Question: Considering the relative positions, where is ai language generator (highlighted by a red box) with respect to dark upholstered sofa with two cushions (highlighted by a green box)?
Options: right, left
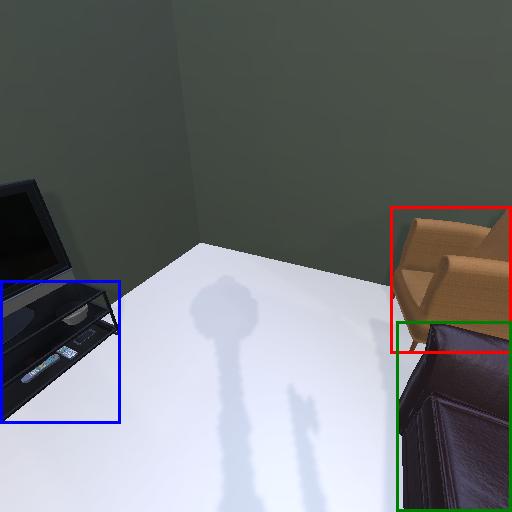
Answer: right